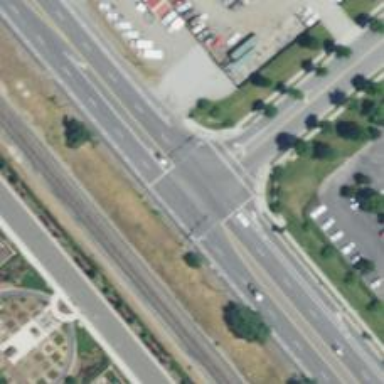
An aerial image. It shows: Asphalt road classified as trunk highway.